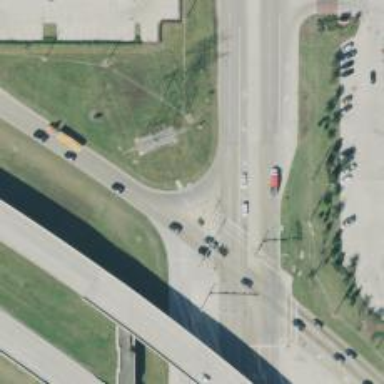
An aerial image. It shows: Secondary link road.